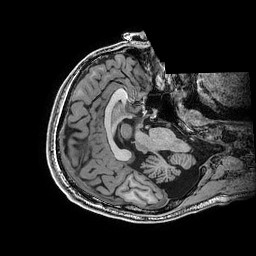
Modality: T1w
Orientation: axial
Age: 22
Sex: male
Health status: healthy